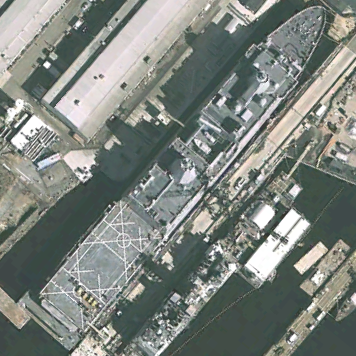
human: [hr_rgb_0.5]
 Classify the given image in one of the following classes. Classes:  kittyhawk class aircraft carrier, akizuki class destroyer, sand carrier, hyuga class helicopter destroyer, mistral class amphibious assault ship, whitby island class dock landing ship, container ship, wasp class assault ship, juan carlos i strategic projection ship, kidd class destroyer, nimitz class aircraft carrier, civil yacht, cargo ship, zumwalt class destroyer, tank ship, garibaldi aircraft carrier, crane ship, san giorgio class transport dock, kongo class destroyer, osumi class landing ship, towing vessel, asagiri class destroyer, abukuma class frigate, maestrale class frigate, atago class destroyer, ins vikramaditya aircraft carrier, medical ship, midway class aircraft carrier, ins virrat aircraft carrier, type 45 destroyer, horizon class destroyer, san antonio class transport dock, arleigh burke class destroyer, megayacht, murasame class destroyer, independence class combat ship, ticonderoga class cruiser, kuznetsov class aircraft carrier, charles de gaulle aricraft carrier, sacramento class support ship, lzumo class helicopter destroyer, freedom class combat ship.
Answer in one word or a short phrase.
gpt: San Antonio class transport dock